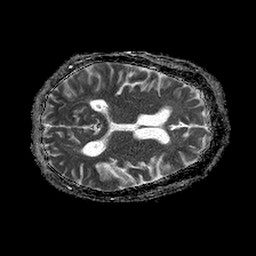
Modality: ADC
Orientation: axial
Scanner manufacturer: philips
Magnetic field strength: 1.5 T
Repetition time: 4.6 s
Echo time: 0.08631 s